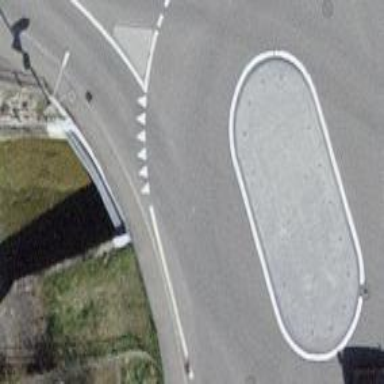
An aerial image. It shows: Tertiary road that leads to roundabout.